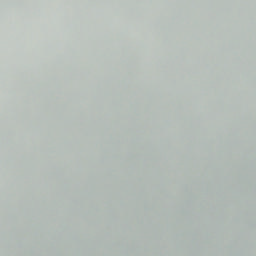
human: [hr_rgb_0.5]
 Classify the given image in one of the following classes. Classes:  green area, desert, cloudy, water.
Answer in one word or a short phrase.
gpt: cloudy